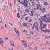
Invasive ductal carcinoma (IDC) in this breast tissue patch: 1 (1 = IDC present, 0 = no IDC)